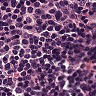
Metastatic tissue present: no